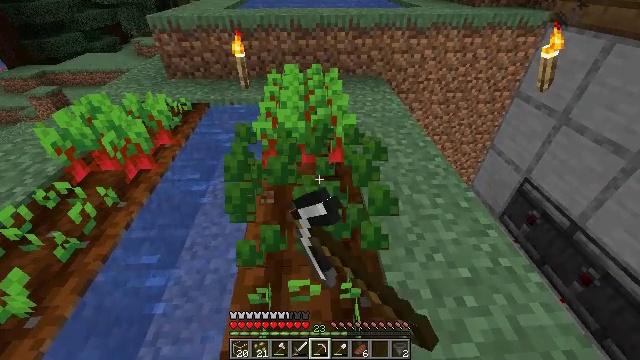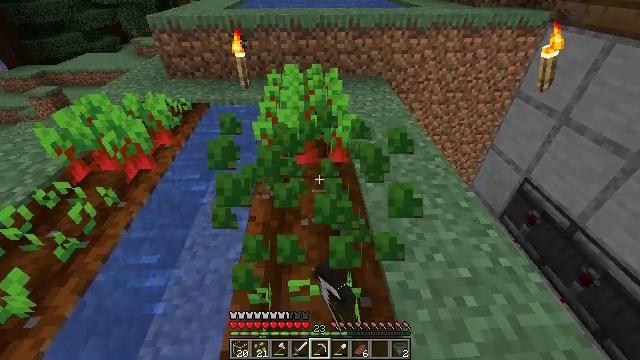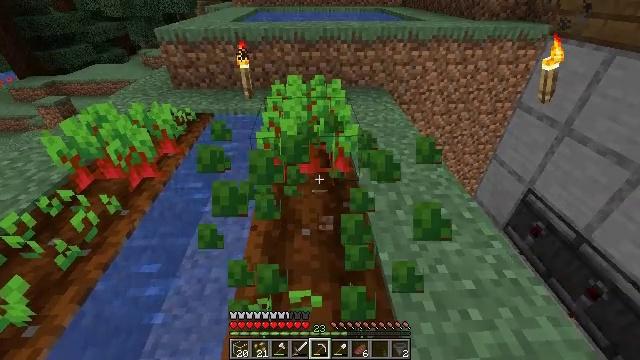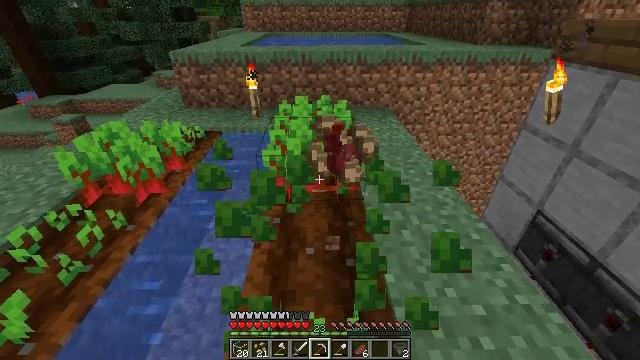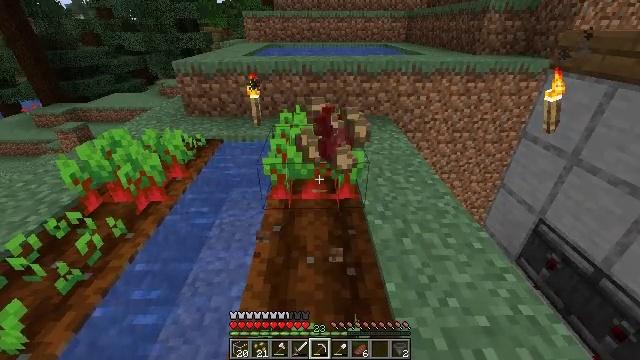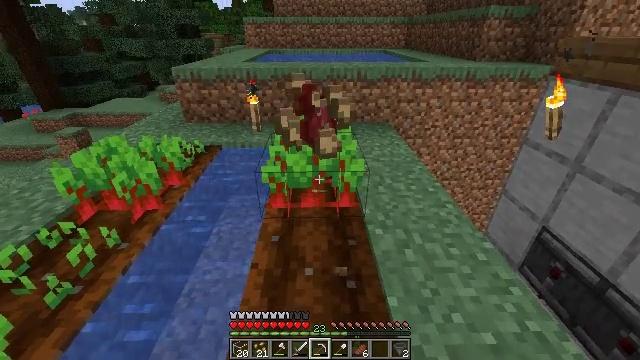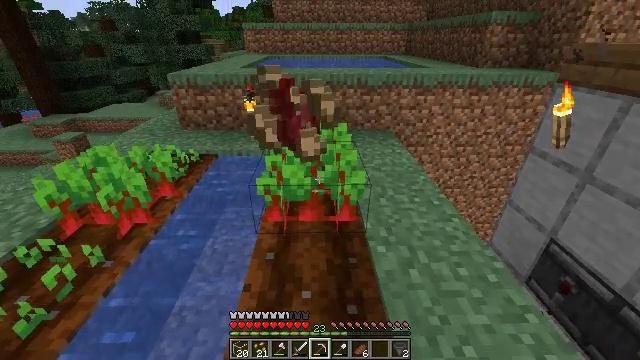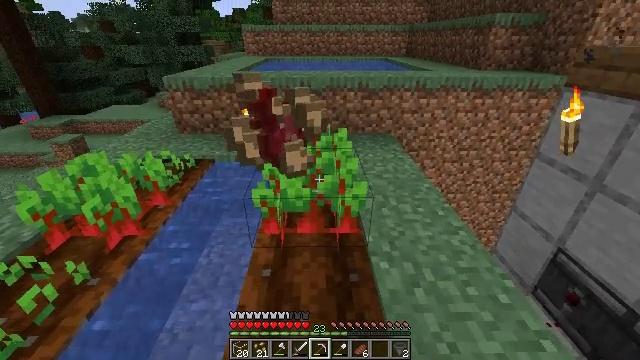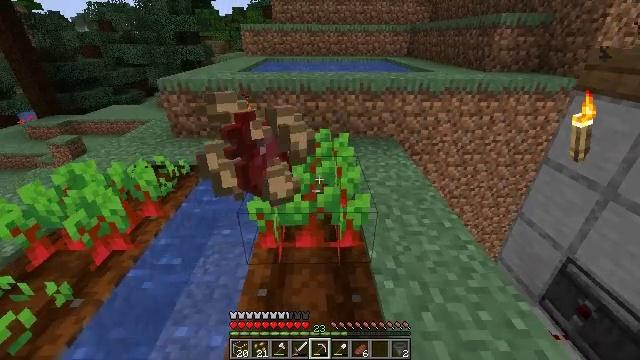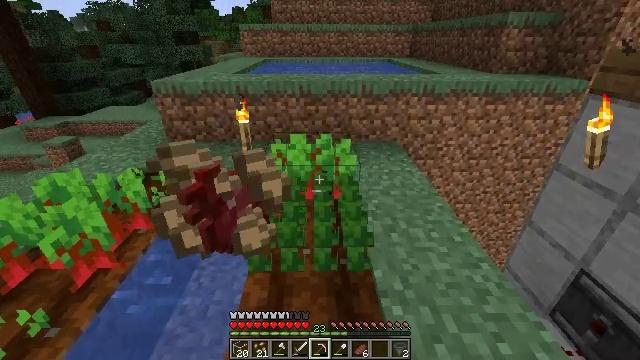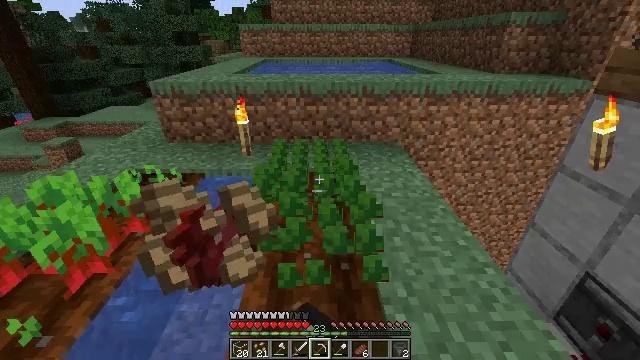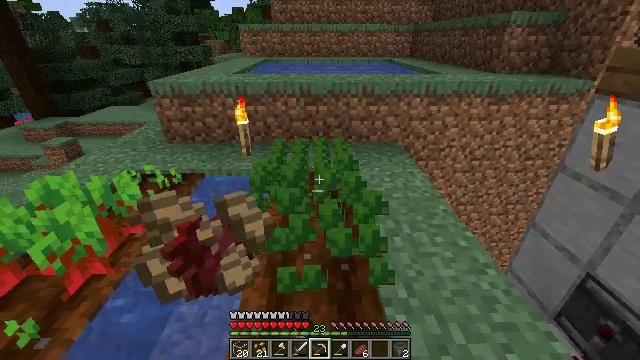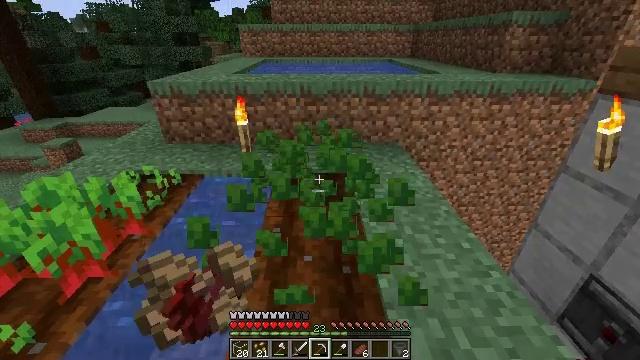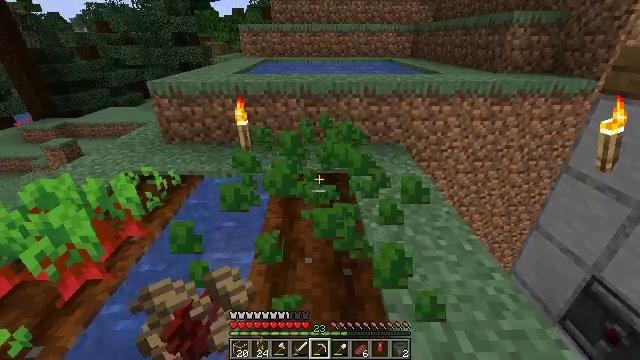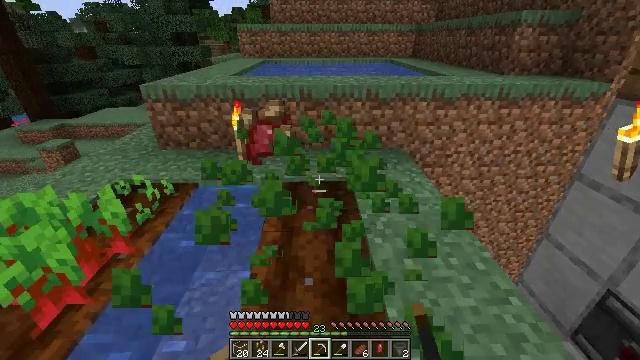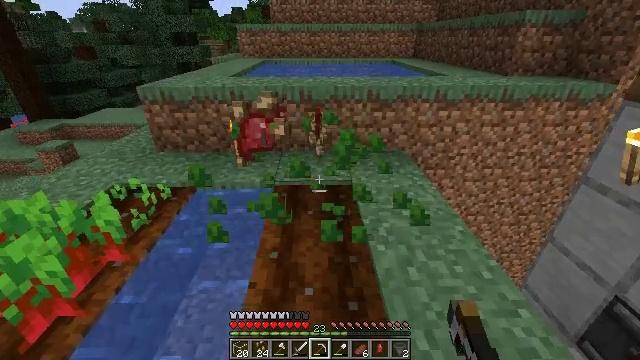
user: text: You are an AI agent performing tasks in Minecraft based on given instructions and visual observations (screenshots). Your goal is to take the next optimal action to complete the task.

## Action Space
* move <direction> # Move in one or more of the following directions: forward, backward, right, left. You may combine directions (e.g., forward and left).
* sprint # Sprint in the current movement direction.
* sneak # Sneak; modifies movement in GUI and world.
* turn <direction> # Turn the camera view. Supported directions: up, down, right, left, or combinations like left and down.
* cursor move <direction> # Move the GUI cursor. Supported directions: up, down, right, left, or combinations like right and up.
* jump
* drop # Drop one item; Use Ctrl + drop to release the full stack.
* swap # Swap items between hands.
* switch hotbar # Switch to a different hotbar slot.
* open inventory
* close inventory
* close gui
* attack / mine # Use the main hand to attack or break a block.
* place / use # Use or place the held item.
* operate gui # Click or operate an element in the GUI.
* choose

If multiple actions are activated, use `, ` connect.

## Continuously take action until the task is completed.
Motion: motion action
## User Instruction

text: Gather beetroots by breaking the plants.
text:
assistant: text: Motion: no_op
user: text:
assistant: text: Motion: turn up
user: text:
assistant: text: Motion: turn left and up
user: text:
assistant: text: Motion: turn up
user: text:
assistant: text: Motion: move forward, turn up
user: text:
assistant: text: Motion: move forward, turn up
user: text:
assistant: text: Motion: move forward
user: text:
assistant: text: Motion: move forward
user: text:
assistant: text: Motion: attack / mine
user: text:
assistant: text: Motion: attack / mine
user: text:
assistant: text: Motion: no_op
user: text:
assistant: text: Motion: no_op
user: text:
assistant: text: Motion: move forward
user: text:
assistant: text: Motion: move forward
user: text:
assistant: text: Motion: move forward
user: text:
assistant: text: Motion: move forward
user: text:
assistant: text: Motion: no_op
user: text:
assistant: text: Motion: no_op
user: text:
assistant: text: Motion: no_op
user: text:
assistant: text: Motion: no_op
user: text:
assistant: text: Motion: no_op
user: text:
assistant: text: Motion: move forward
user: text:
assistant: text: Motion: move forward, turn left and down
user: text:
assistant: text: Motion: move forward, turn left
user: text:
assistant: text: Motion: move forward, turn left and down
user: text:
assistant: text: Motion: move forward, turn left
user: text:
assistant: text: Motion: move forward, turn left
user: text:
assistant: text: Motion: move forward, turn left
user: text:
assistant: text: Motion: move forward, turn left
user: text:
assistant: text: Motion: move forward, turn left